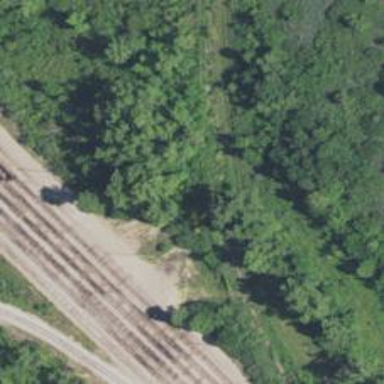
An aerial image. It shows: Rail spur service.